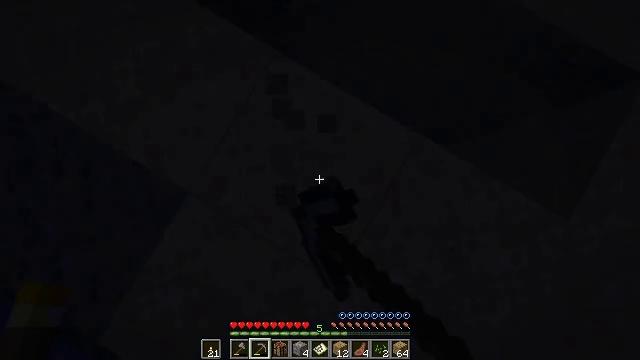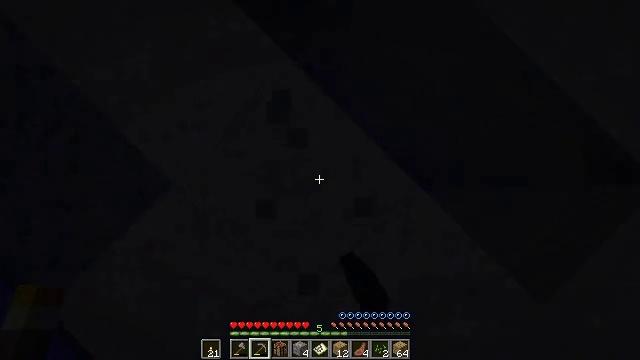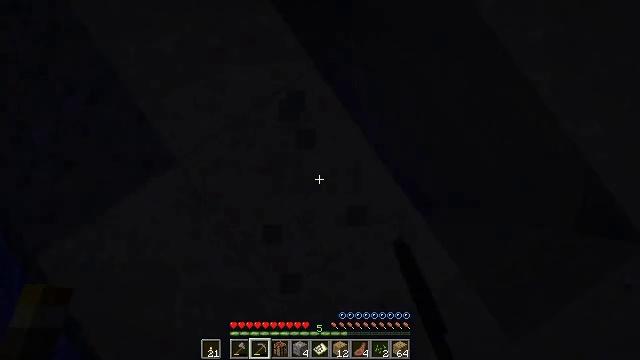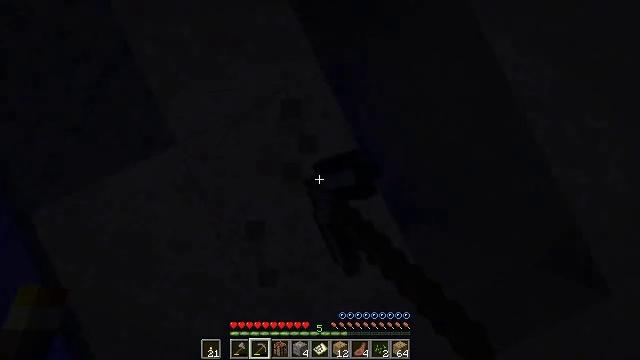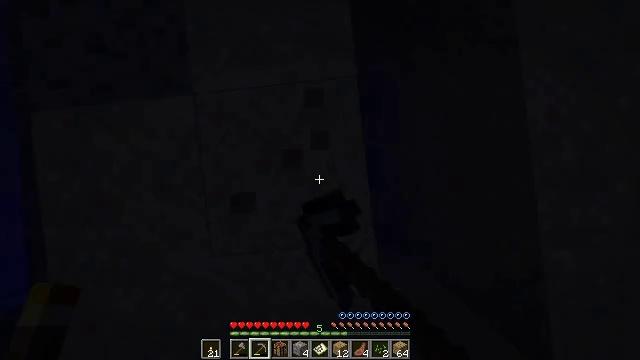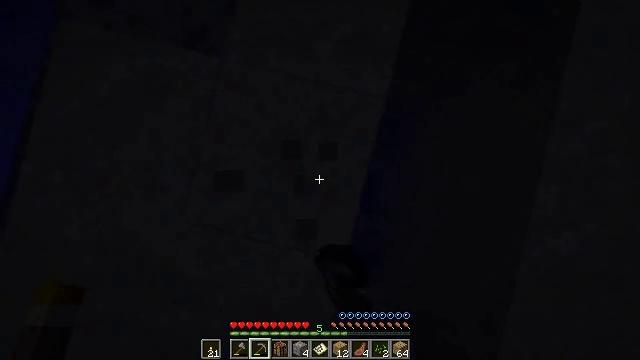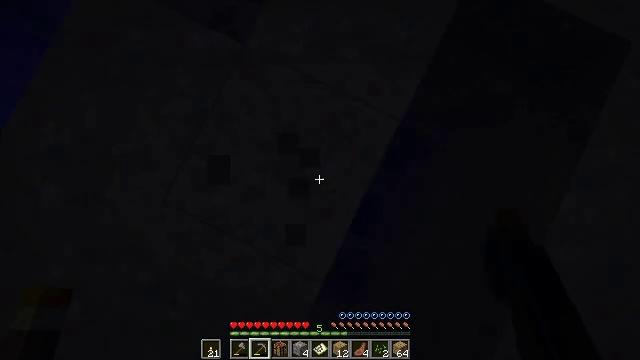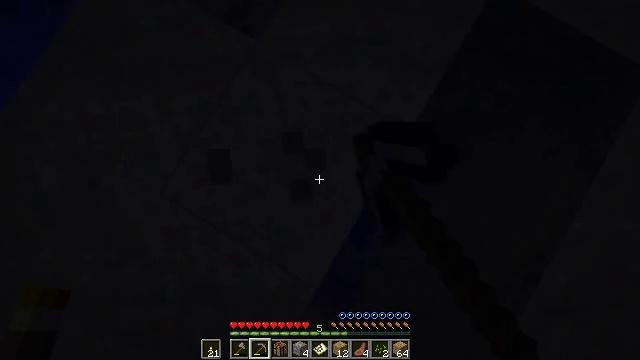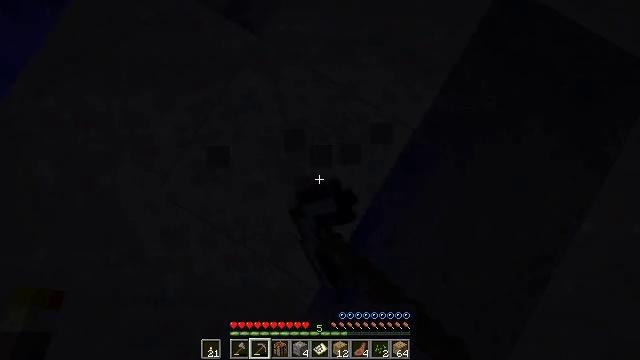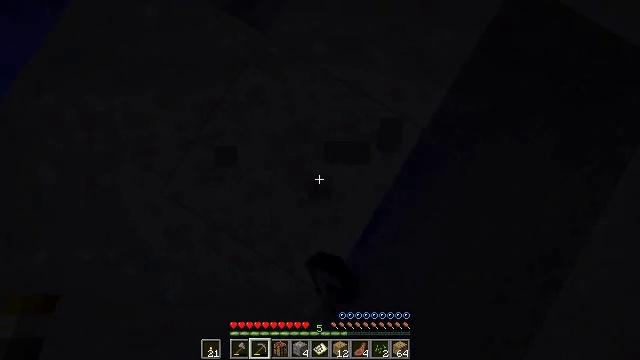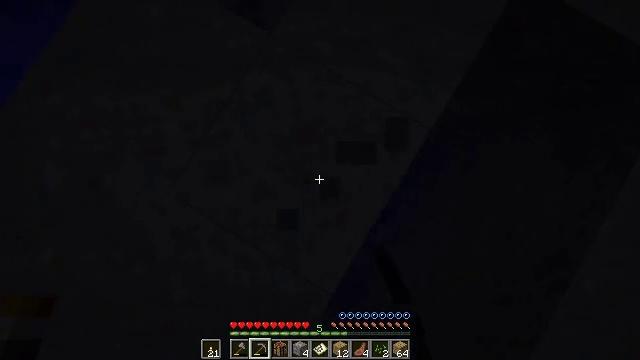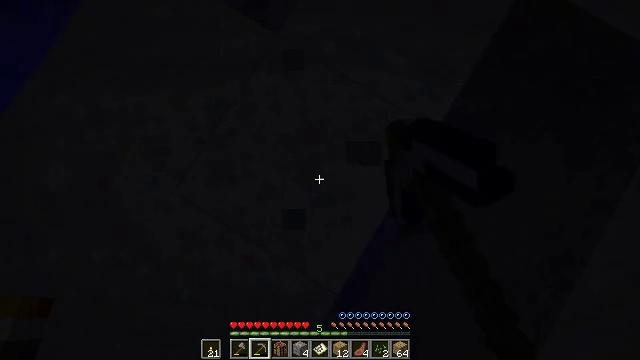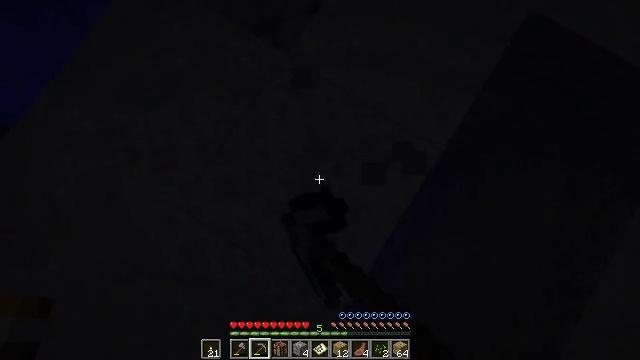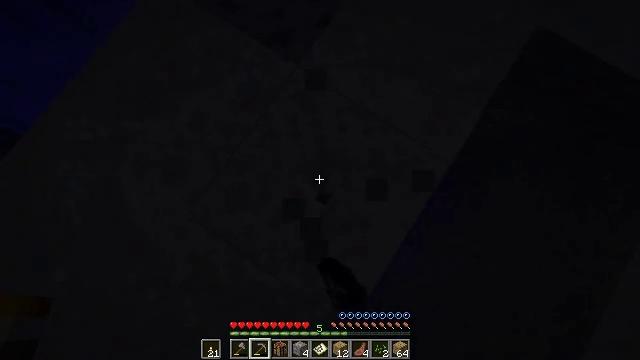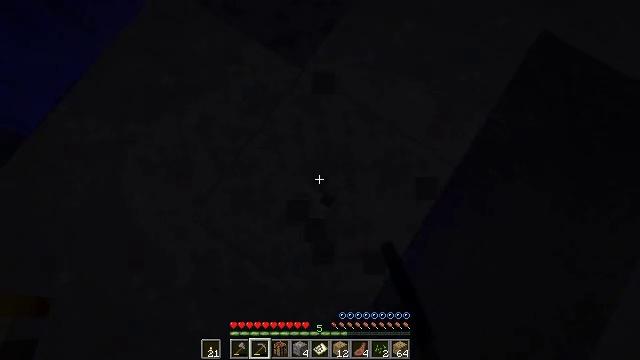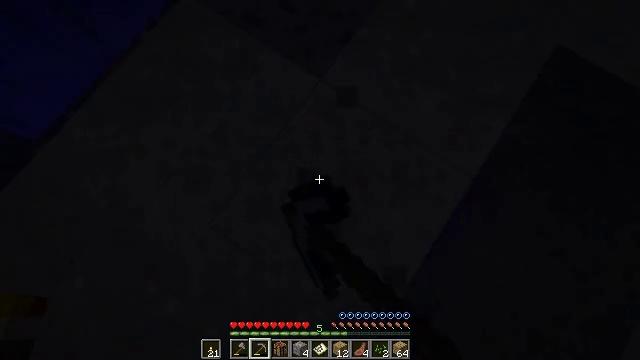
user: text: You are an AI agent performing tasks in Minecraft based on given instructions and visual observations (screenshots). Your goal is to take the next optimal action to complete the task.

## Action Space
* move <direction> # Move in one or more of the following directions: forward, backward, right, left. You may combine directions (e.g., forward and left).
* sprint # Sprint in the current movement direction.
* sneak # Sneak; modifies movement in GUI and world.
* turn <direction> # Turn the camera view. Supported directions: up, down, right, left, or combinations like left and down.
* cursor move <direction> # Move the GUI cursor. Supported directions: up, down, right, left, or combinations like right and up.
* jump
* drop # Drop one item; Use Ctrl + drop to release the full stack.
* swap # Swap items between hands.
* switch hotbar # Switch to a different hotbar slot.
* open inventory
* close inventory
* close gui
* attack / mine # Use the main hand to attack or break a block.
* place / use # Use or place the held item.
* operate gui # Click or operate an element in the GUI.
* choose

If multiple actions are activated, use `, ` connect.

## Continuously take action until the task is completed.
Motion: motion action
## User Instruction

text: Break the sand block.
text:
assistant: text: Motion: turn left, attack / mine
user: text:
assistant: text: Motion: turn left, attack / mine
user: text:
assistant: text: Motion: turn left and down, attack / mine
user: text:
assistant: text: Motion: turn left, attack / mine
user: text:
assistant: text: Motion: turn left and up, attack / mine
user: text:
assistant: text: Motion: move left, turn left and up, attack / mine
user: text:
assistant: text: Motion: move left, turn left and up, attack / mine
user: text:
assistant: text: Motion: move left, attack / mine
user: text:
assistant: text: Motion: move left, attack / mine
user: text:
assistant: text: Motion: attack / mine
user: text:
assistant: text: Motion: attack / mine
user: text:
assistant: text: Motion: turn left and up, attack / mine
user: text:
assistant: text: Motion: move left, turn up, attack / mine
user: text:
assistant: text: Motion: move left, attack / mine
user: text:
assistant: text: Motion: move left, turn up, attack / mine
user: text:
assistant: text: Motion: turn left and up, attack / mine
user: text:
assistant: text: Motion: turn left and up, attack / mine
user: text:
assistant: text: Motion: turn left and up, attack / mine
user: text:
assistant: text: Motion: turn up, attack / mine
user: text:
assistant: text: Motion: turn up, attack / mine
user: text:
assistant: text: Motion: attack / mine
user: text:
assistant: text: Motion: attack / mine
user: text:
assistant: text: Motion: attack / mine
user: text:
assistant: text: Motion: turn left and down, attack / mine
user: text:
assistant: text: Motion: turn left and down, attack / mine
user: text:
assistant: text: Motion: move forward, turn left and down, attack / mine
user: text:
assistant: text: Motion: move forward, turn left, attack / mine
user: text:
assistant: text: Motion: turn left, attack / mine
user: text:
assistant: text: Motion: turn left, attack / mine
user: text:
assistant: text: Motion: turn left, attack / mine